Однородную тонкостенную сферу радиуса $R$ разрезали на две части и скрепили, как показано на рисунке.
На какой высоте находится центр тяжести получившегося бокала, если высота его ножки $h$?
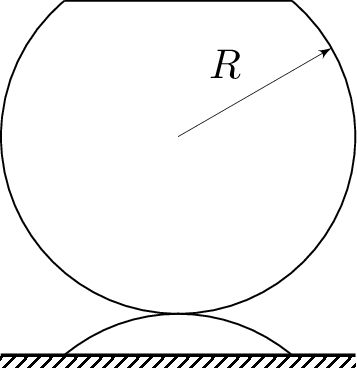
Ответ: Масса бокала равномерно распределена по его высоте. Следовательно, центр тяжести находится на середине высоты, т. е. на выcoтe $R$ от основания бокала.
Темы:
T, Всероссийские, Центр масс